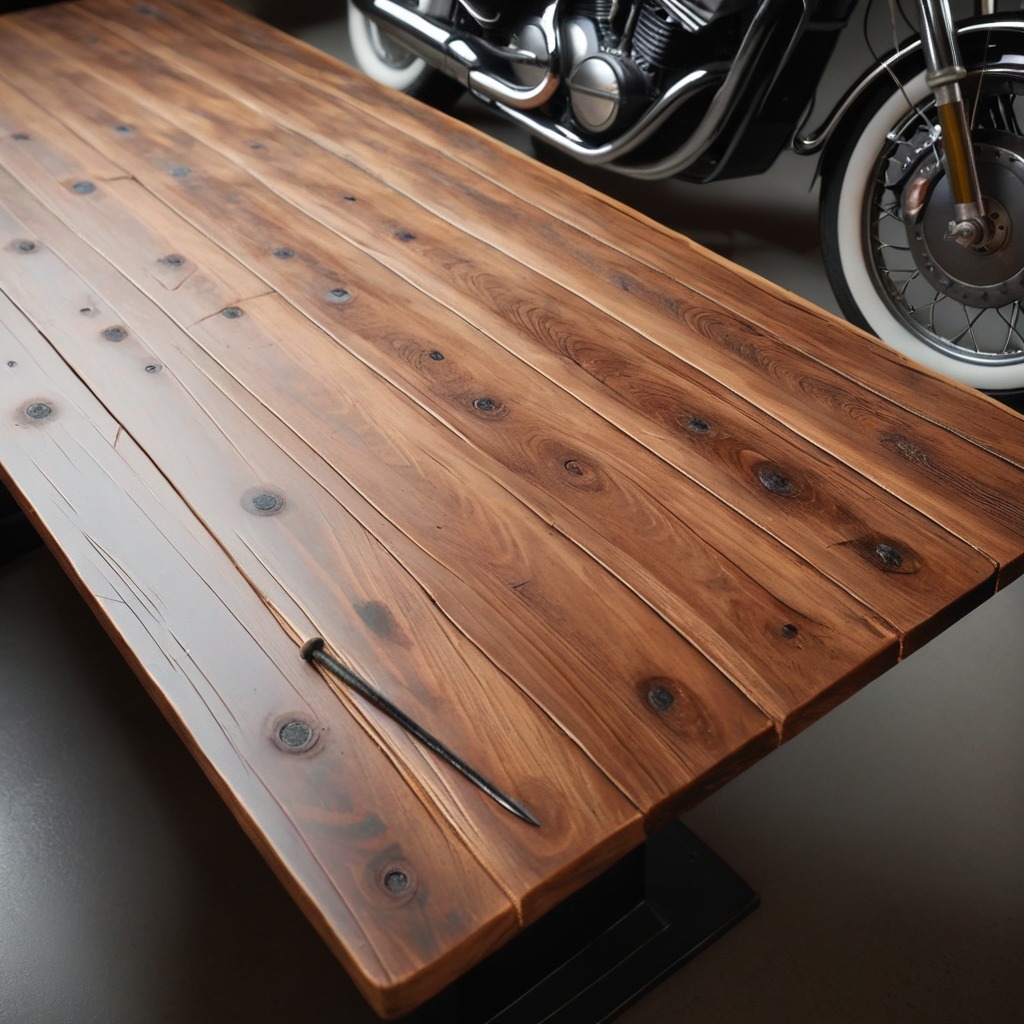
An iron nail is lying on an oil-spilled wooden table in a vintage motorcycle garage.